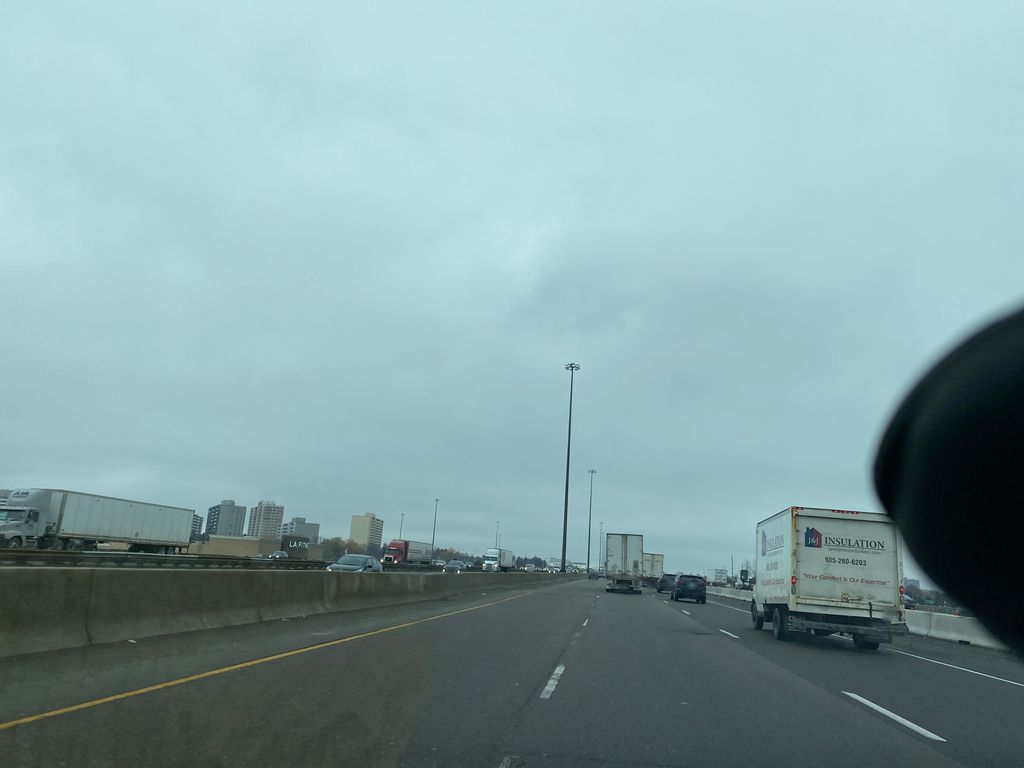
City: toronto